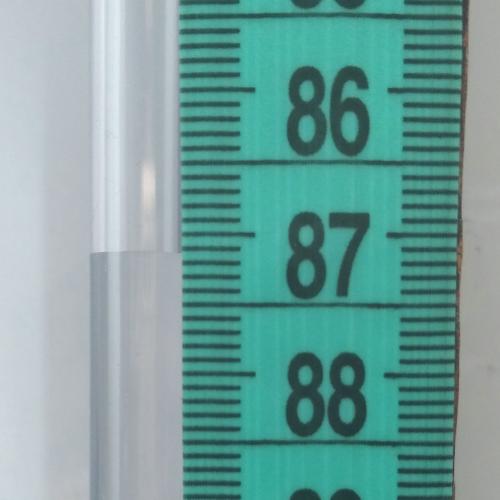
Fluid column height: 87.1 cm